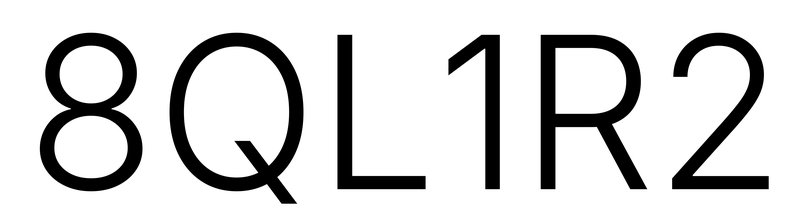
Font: Inter_Light